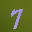
Label: 7